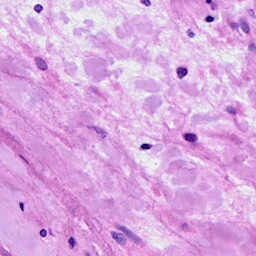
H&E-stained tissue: Breast